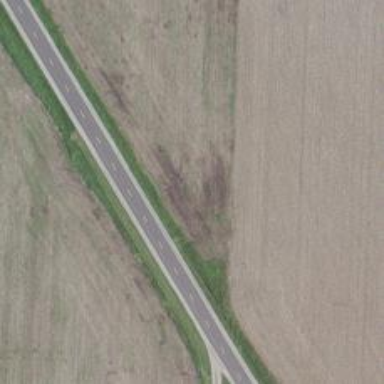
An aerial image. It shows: Tertiary road.